Question: By using graph library protovis i had brought a bar graph.

Refer Documentation of protovis at 'http://vis.stanford.edu/protovis/ex/bar.html'
Help me i want to access the bar in javascript or jquery to fetch details of particular bar
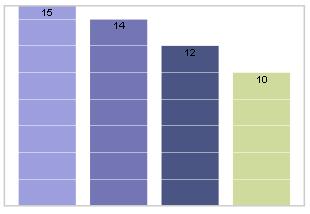
Answer: My Final solution is Dont use protovis since Protovis wont support ie compactability. For Checking this test link in ie7 <URL>
IE7 Shows object Error While using protovis and graph is not displayed